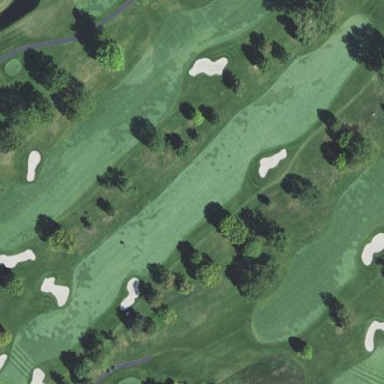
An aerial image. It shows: Well-maintained grassy area designated as golf fairway. It is part of golf sport facility.